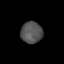
Tissue: lung
Cell type: Myeloid cells
Senescence score: 0.2368
Nuclear area (px): 458
Mean DAPI intensity: 83.303